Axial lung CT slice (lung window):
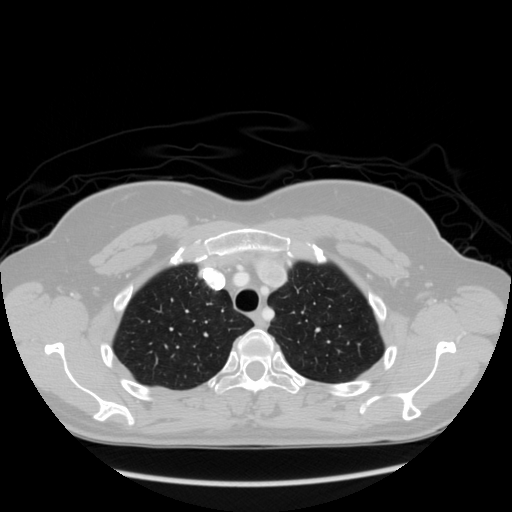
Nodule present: no